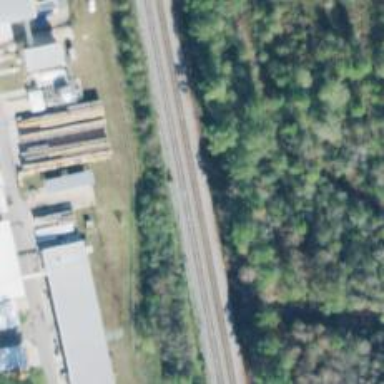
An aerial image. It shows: Railway siding with rails.